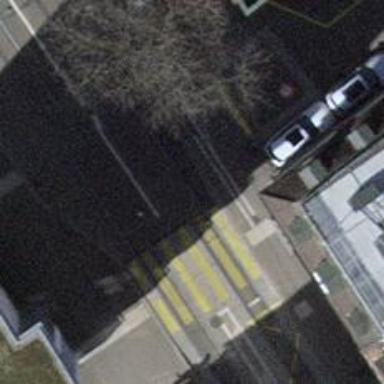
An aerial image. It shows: Unmarked crossing with traffic calming table.